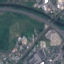
Land use / land cover class: Highway